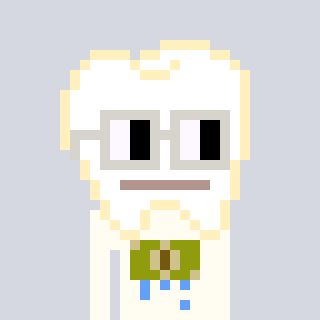
a pixel art character with square light gray glasses, a tooth-shaped head and a grayscale-colored body on a cool background